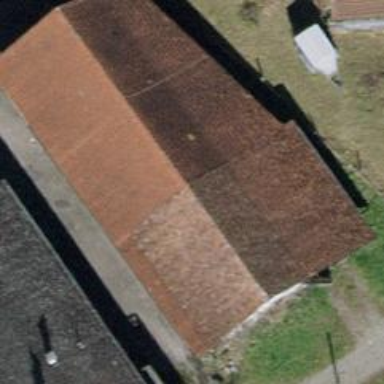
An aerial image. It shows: Building with pitched roof.